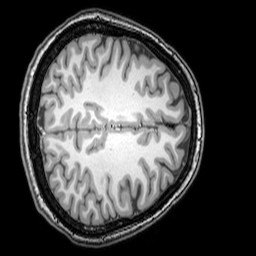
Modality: T1w
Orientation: axial
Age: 24
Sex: female
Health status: healthy
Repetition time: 0.081 s
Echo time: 0.037 s